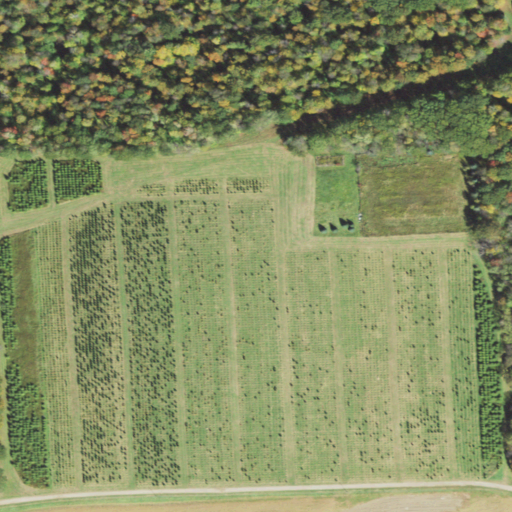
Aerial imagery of mountain in Pennsylvania named Greenman Hill containing pasture, deciduous forest, shrub, and mixed forest